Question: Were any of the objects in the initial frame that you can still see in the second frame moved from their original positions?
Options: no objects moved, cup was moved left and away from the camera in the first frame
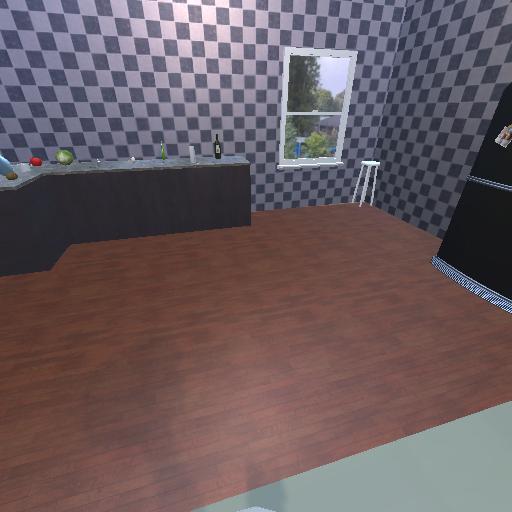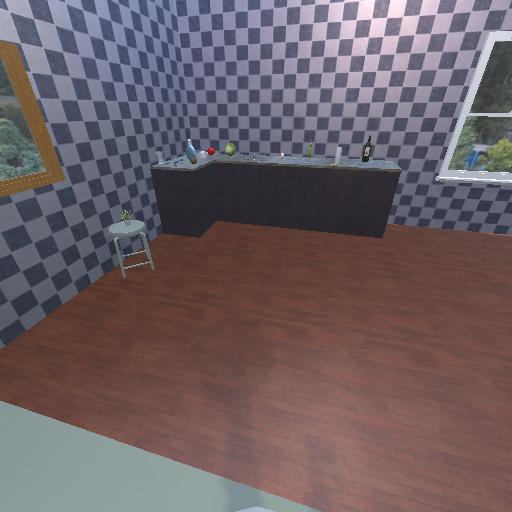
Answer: no objects moved